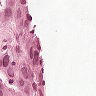
Metastatic tissue present: yes